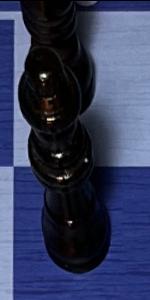
Label: Queen_Black